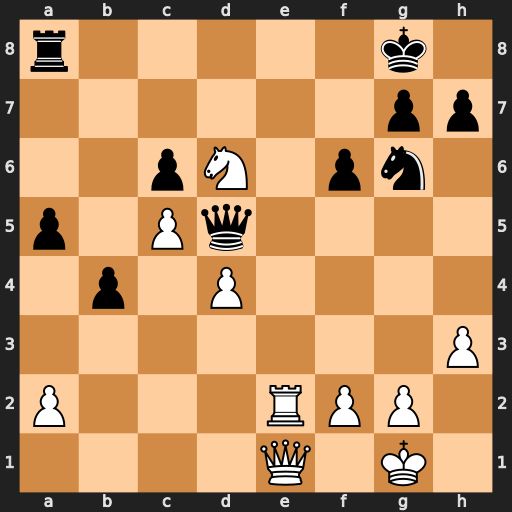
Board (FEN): r5k1/6pp/2pN1pn1/p1Pq4/1p1P4/7P/P3RPP1/4Q1K1
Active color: w
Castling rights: -
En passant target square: -
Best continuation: Re8+ Rxe8 Qxe8+ Nf8 Nc8 Qf7 Ne7+ Qxe7 Qxe7